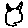
Label: cat